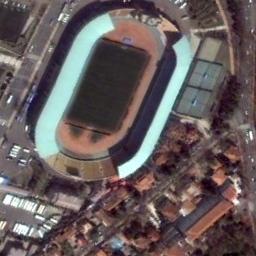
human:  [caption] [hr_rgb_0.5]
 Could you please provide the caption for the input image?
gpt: There are many buildings of different shapes and sizes next to the stadium .

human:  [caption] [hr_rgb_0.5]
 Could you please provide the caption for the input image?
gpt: This rectangular stadium has dense residential areas on three sides .

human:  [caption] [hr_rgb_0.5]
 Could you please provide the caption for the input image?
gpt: The stadium is next to some buildings and trees .

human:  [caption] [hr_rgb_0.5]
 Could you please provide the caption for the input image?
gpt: Oval stadium is built between residential areas, Next to the road and parking lot .

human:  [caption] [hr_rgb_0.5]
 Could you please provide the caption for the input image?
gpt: There are some orange buildings beside the stadium .